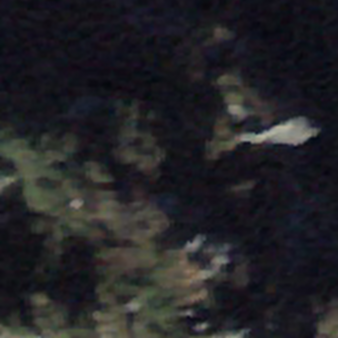
Label: other